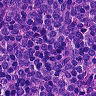
Metastatic tissue present: no